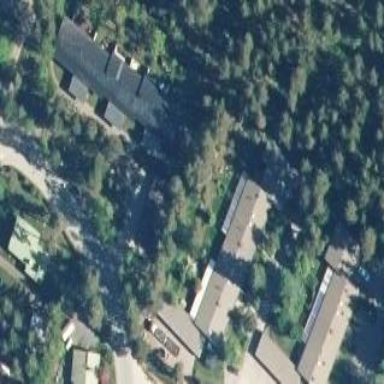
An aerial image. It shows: Terrace building.